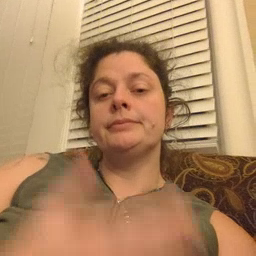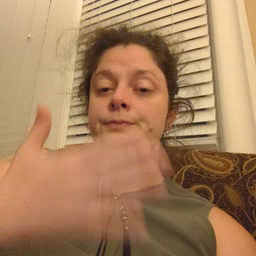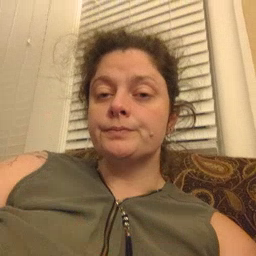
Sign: thankyou